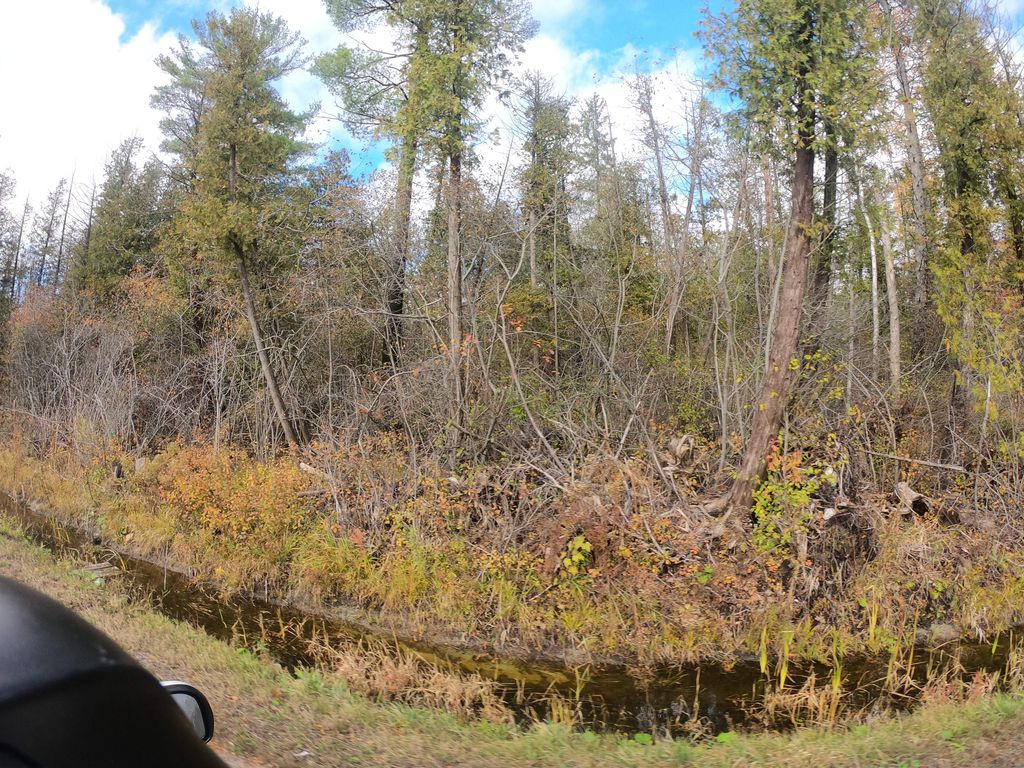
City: ottawa-gatineau